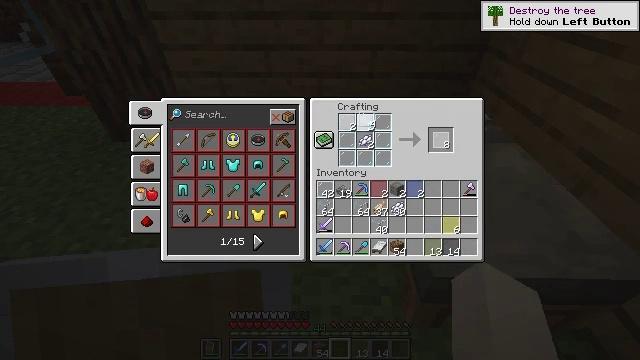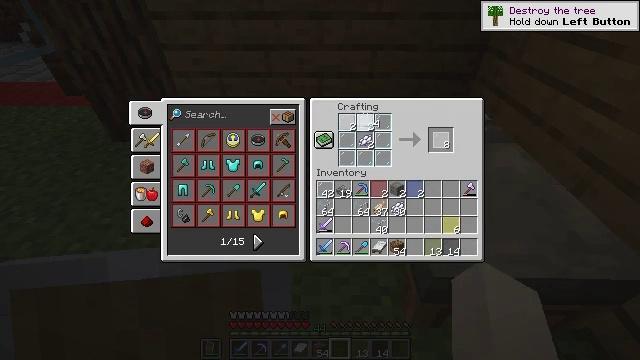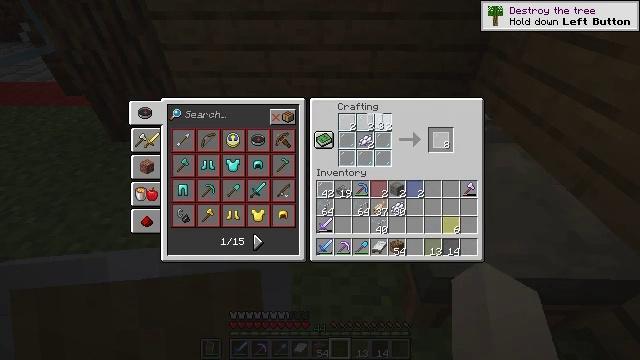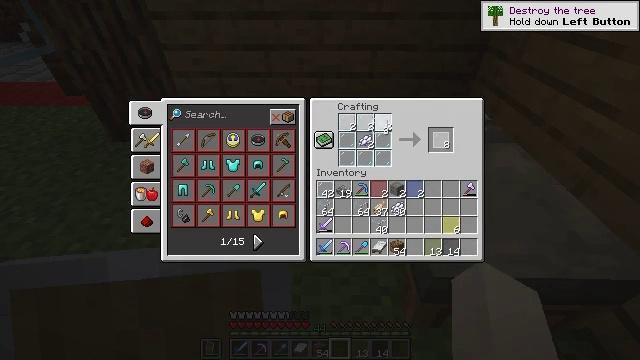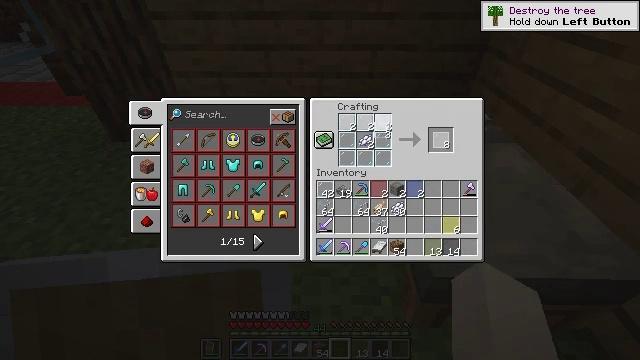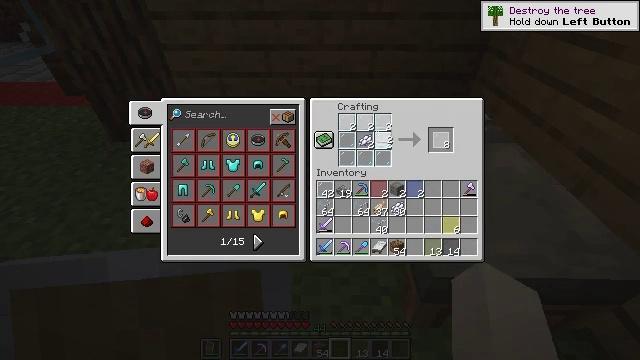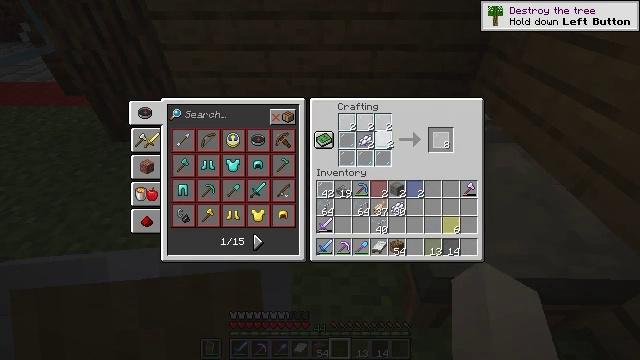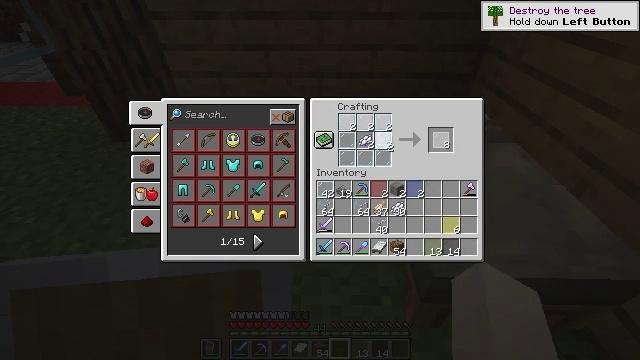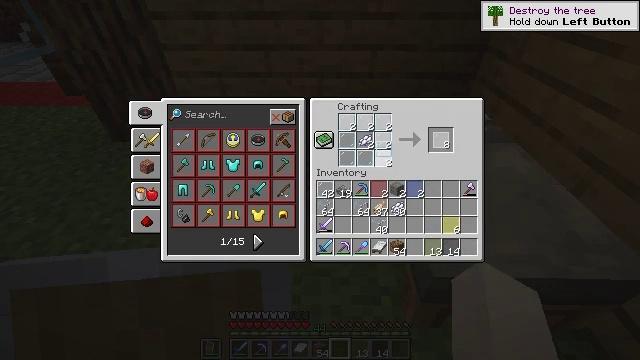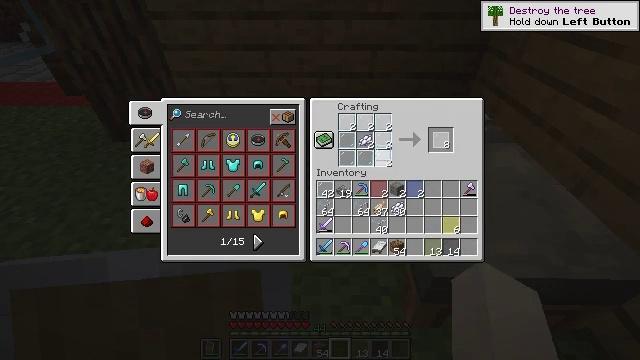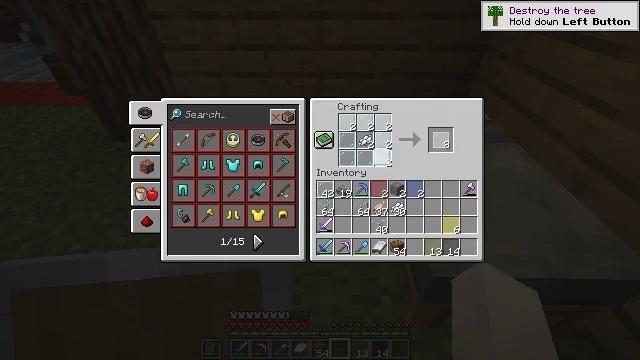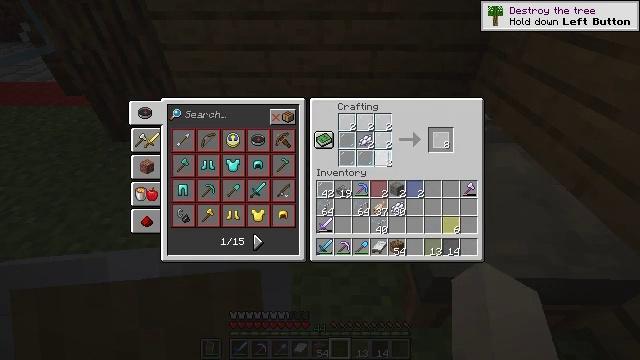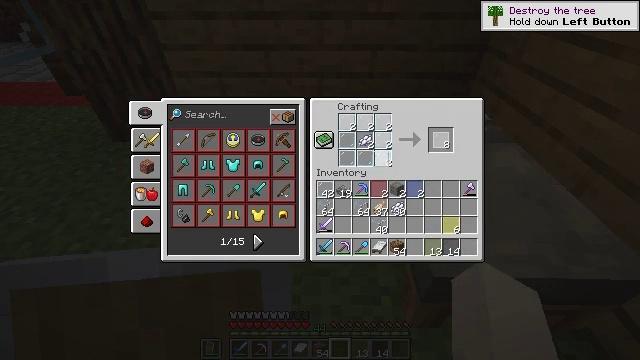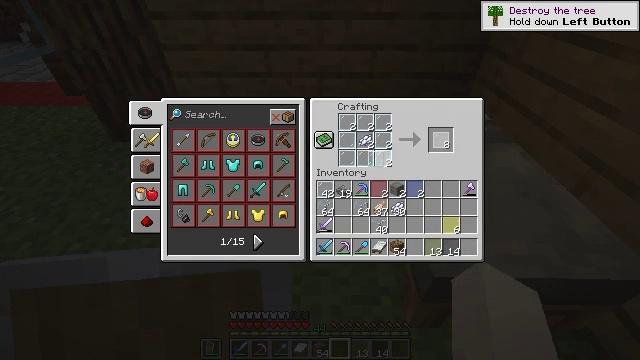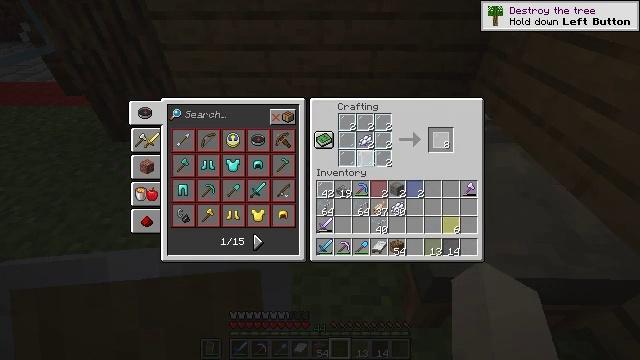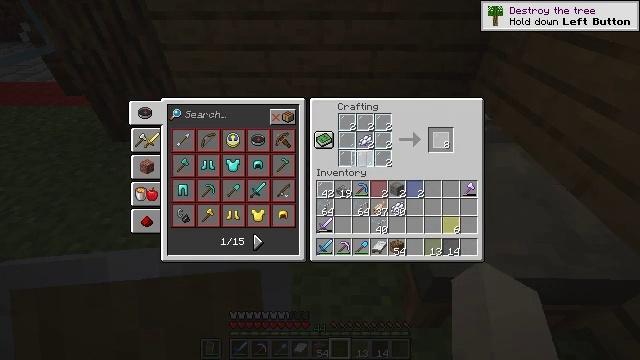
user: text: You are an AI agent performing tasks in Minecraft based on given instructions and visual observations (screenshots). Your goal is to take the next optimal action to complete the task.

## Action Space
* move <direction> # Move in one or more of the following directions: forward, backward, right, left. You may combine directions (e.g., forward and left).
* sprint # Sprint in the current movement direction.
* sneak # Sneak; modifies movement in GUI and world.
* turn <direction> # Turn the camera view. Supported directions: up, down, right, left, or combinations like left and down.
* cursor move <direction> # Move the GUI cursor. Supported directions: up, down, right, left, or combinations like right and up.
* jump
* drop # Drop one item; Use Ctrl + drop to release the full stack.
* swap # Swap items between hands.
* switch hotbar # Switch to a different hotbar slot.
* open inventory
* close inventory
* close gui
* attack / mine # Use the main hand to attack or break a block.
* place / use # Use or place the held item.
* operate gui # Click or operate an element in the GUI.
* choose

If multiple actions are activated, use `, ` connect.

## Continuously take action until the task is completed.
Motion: motion action
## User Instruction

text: Craft the white stained glass pane.
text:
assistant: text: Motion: choose
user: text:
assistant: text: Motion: choose
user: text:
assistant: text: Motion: choose
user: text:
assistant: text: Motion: choose
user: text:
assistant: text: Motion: choose
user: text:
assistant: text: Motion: choose
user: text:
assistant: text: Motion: choose
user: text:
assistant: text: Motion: choose
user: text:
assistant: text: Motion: choose
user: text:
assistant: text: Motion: choose
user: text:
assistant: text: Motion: choose
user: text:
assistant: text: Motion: choose
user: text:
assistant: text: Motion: no_op
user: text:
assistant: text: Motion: cursor move left
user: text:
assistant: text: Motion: cursor move left
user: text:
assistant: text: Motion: no_op
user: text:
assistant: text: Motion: no_op
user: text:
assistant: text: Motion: no_op
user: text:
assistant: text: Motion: no_op
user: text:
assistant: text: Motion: no_op
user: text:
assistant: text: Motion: no_op
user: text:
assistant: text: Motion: operate gui
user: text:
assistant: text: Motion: operate gui
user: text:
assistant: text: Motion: operate gui
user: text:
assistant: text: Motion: no_op
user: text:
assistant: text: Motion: no_op
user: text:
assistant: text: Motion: no_op
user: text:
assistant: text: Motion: no_op
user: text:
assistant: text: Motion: cursor move left
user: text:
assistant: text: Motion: cursor move left